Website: bh-photo
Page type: store-pickup
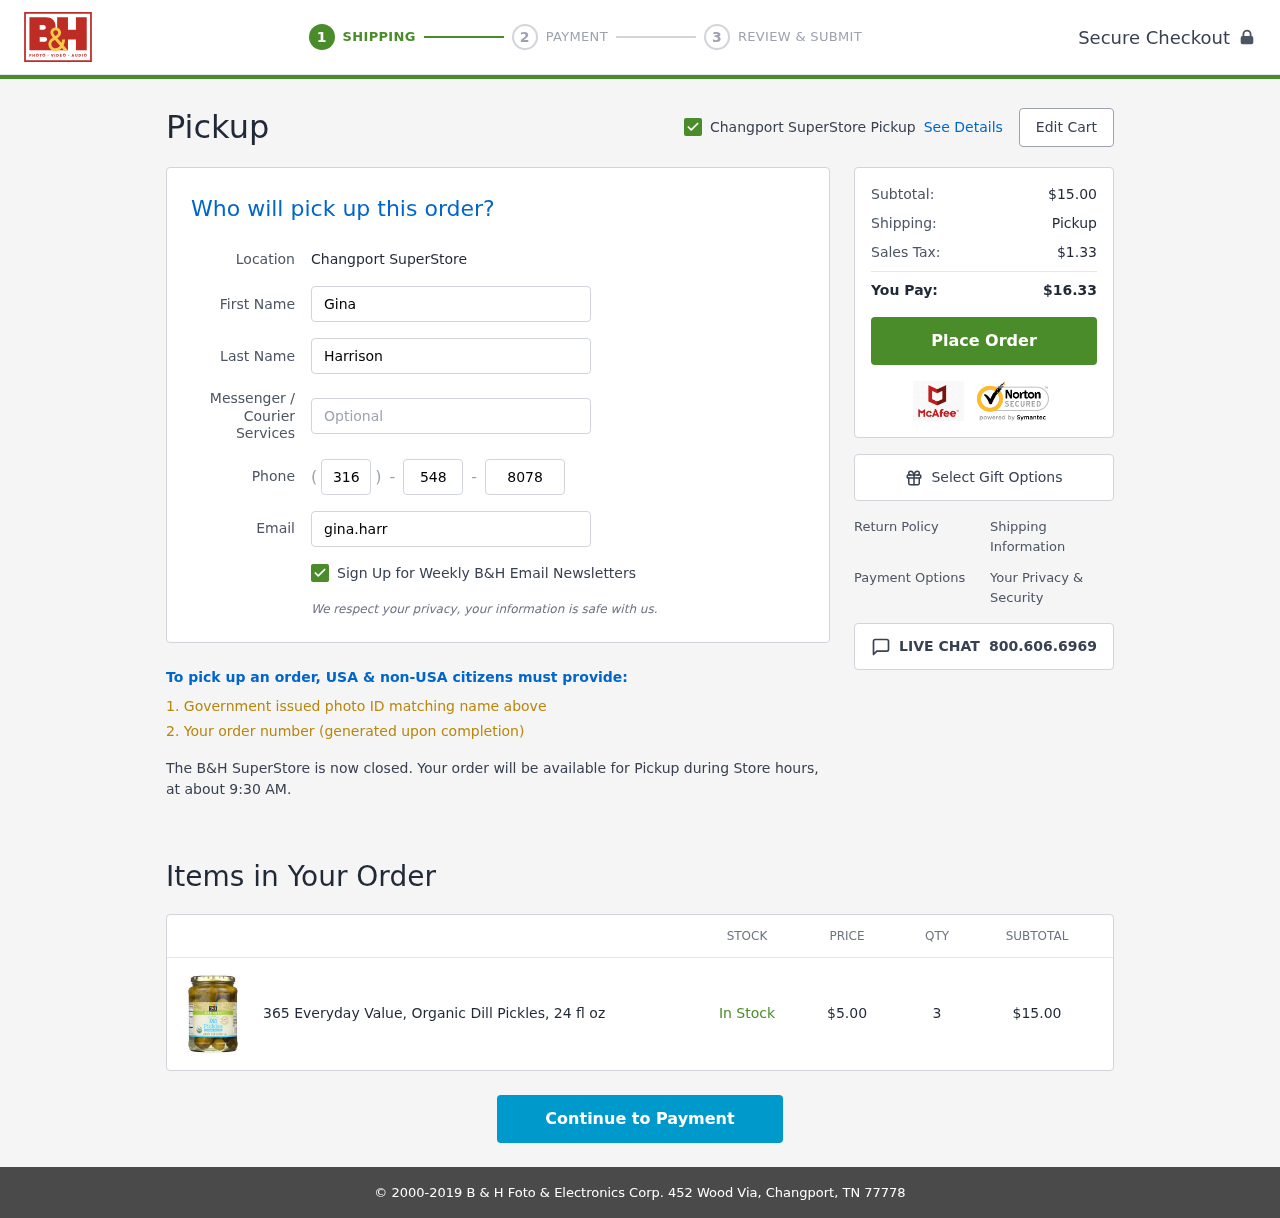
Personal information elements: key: PII_EMAIL
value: gina.harrison@yahoo.com
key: PII_FIRSTNAME
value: Gina
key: PII_LASTNAME
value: Harrison
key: PII_LOCATION1_CITY
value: Changport SuperStore Pickup
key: PII_LOCATION1_CITY
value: Changport SuperStore
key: PII_PHONE_AREA
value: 316
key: PII_PHONE_PREFIX
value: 548
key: PII_PHONE_SUFFIX
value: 8078
Product elements: key: PRODUCT1_NAME
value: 365 Everyday Value, Organic Dill Pickles, 24 fl oz
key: PRODUCT1_PRICE
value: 5
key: PRODUCT1_QUANTITY
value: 3
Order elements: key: ORDER_SUBTOTAL
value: $15.00
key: ORDER_TAX
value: $1.33
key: ORDER_TOTAL
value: $16.33